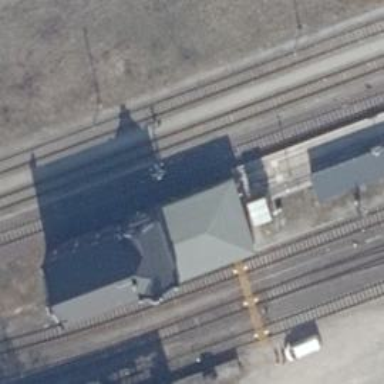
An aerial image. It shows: Close-up of railway platform edge.